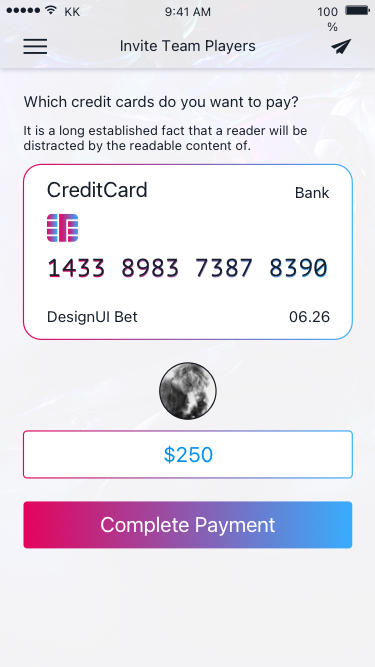
Text in this UI design:
Complete Payment
Which credit cards do you want to pay?
It is a long established fact that a reader will be distracted by the readable content of.
CreditCard
Bank
1433 8983 7387 8390
06.26
DesignUI Bet
$250
Invite Team Players
9:41 AM
KK
100%